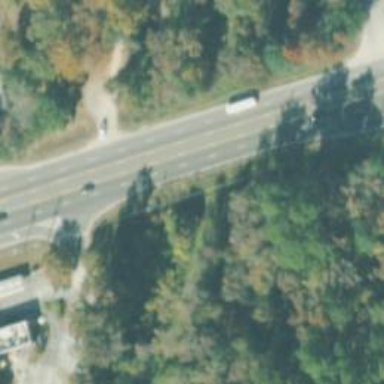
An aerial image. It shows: Primary highway.